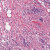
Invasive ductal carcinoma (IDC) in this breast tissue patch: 1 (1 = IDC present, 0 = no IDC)